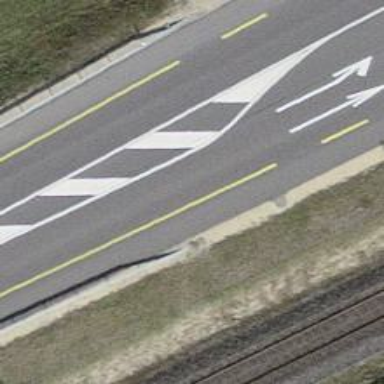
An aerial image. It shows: Primary highway with asphalt surface and lanes for cycling on both sides.